Question: Edit: I was able to import a plugin from GitHub (Auth0) in VS successfully. The problem seems to be in the parsing of certain plugins like one I'm really trying to install which is the latest version of OpenTok for Cordova. The latest version is only on GitHub so I'm stuck with this crashing.
Whether you've installed Cordova into Visual Studio 2013 (SP4) or are using Visual Studio 2015 Preview which comes with Apache Cordova VS will crash when you try to import certain custom Cordova plugin to your project. You can replicate this issue by creating a Cordova project, right clicking confix.xml -> View Designer -> Plugins -> Custom. When trying to import from Github or downloading and importing locally neither works. Visual Studio will crash for example when inputting <URL> or the URL of the .git with the same error as in this screenshot:

The error reported when the opentok crash happens is:
---
Problem signature:
Problem Event Name: CLR20r3
Problem Signature 01: devenv.exe
Problem Signature 02: 14.0.22310.1
Problem Signature 03: 546094b0
Problem Signature 04: mscorlib
Problem Signature 05: 4.5.27.0
Problem Signature 06: 545ca51f
Problem Signature 07: 48dd
Problem Signature 08: 27
Problem Signature 09: System.ArgumentNullException
OS Version: 6.3.9600.2.0.0.256.48
Locale ID: 1033
Additional Information 1: 5861
Additional Information 2: 5861822e1919d7c014bbb064c64908b2
Additional Information 3: a10f
Additional Information 4: a10ff7d2bb2516fdc753f9c34fc3b069
---
Visual Studio will then crash and the plugin never gets added. The only plugins you can add are the ones in the "Core" list within VS. I've also tried installing them from the command line first navigating to the project's directory (Not the folder with the sln file of course, the folder below that with all the project files) and it says that it's not a Cordova project. I've also tried manually downloading the plugin and adding it a directory that I've added to the solution and then importing but that didn't work.
If I knew how to manually use the plugin by importing all the files and referencing them somewhere in my Cordova project as javascript or xml references I would but I wouldn't know how to do that (If that's even a solution that would work for compiling to Android and IOS and I have tried).
This is a big problem and it's devastating me because I really want to use Cordova and this is my first experience. I want to use VS because it's a great environment to develop and test/emulate in and Cordova doesn't come an IDE or the same emulators. I don't know of any other IDE to develop Cordova in where I can import plugins and preview my apps like in VS (They use special emulators that don't require the use of the Android SDK emulators).
Any help would be greatly appreciated. I have no idea what to do. I've submitted bug reports here: <URL> . Don't know how that will turn out. I've also tried updating Web Essentials in VS2013 but that didn't work either.
Thanks for anything you can think of.
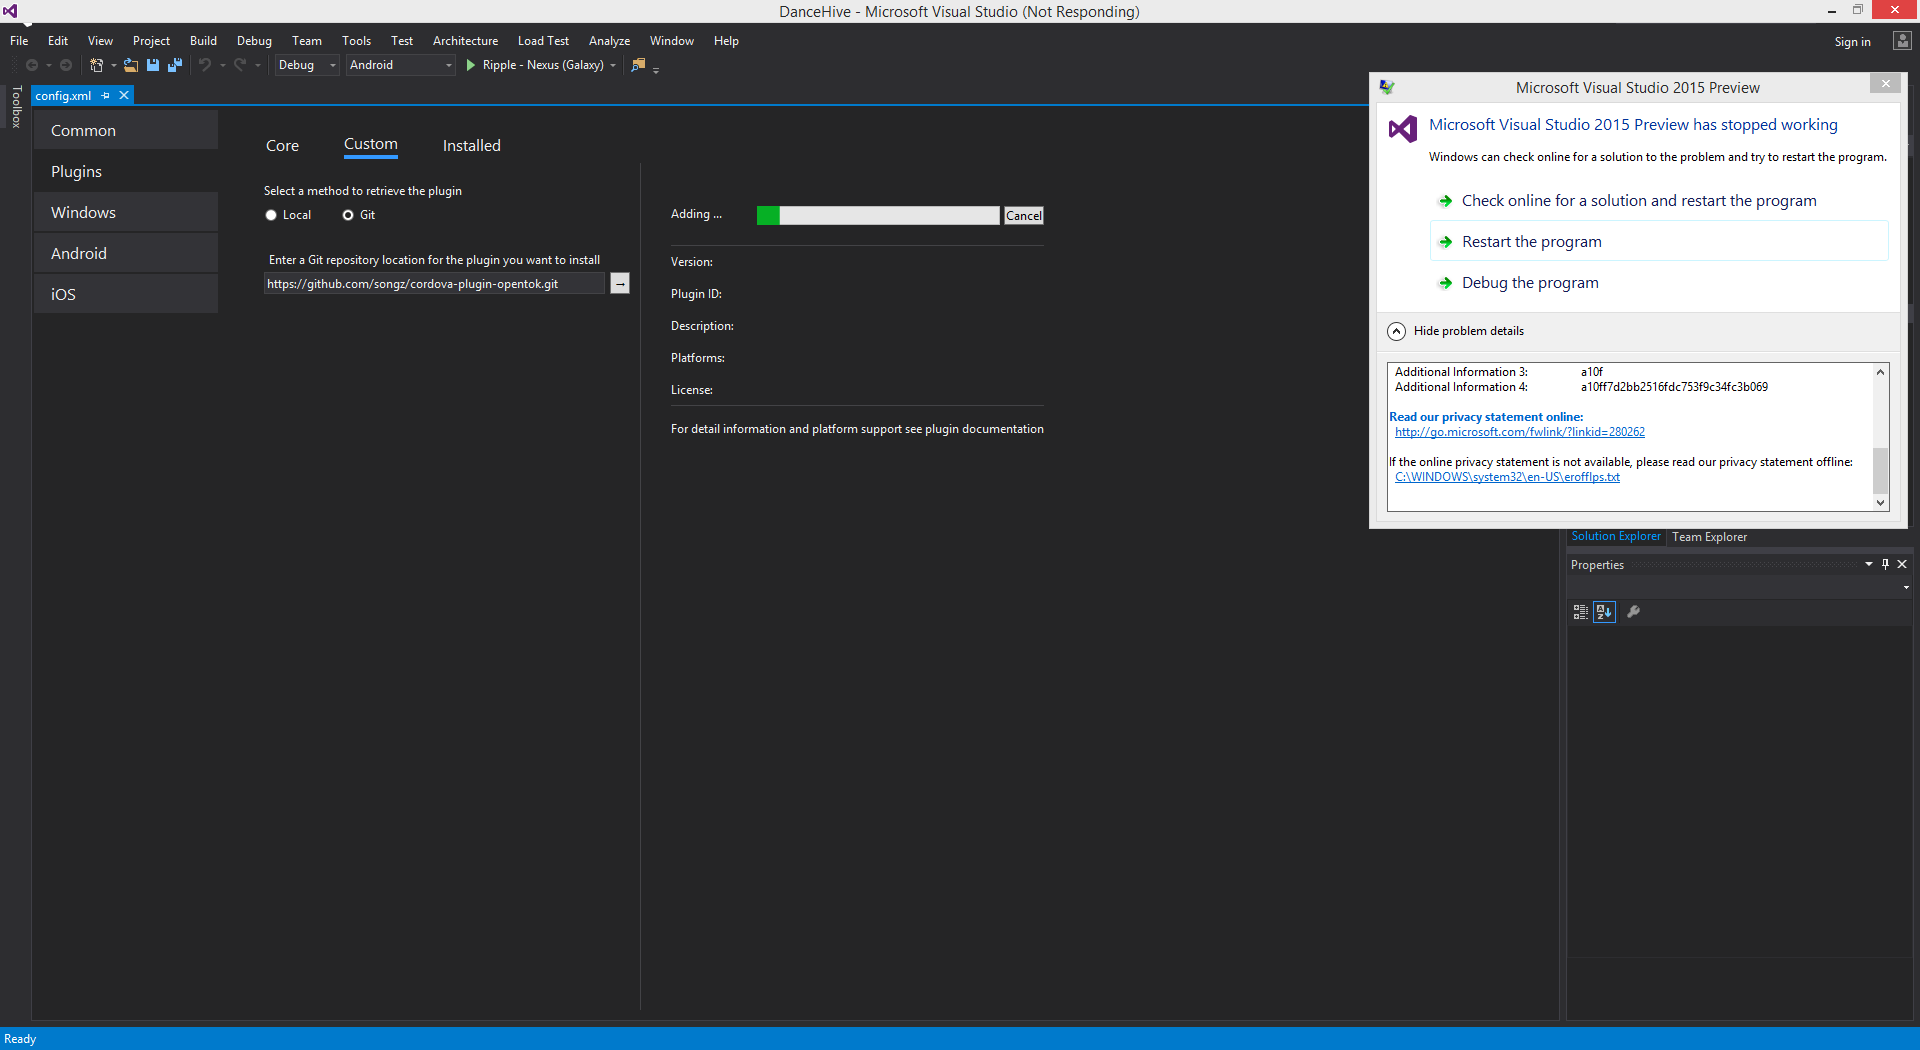
Answer: The plugin.xml file doesn't validate which I've <URL> to fix. If you download the plugin and update the file yourself, you should be able to add it from disk by browsing to the location.